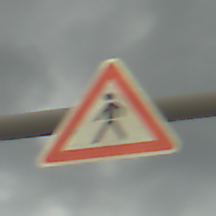
Verkehrszeichen: FussgaengerRechts
Umgebung: Outdoor, Suburban
Tageszeit: MorningAfternoon
Wetter: PartlyCloudy
Licht: Natural
Jahreszeit: NotSpecified
Kontrast: LowContrast